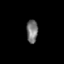
Tissue: skin
Cell type: Epithelial cells
Senescence score: 0.2723
Nuclear area (px): 256
Mean DAPI intensity: 117.496